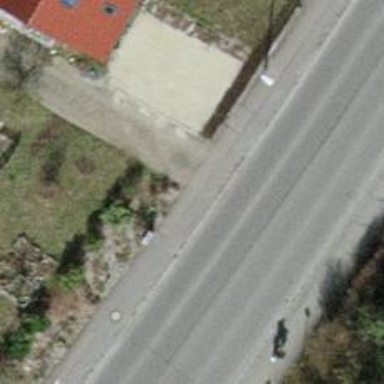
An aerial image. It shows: Asphalt cycleway with grade1 tracktype.